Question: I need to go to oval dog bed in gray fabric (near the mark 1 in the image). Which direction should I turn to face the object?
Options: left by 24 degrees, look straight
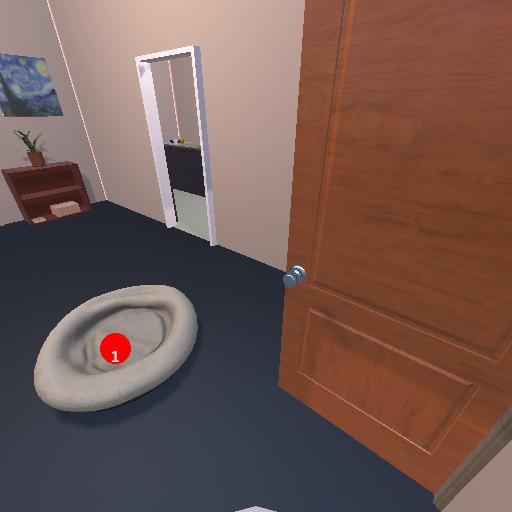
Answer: left by 24 degrees